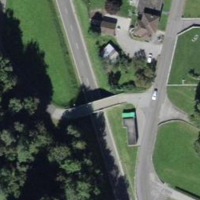
EUNIS habitat code: 55
Species observed at this site:
Colotois pennaria
Peribatodes rhomboidaria
Acherontia atropos
Lymantria monacha
Euplagia quadripunctaria
Erannis defoliaria
Aplocera praeformata
Chloroclysta siterata
Polistes dominula
Idaea aversata